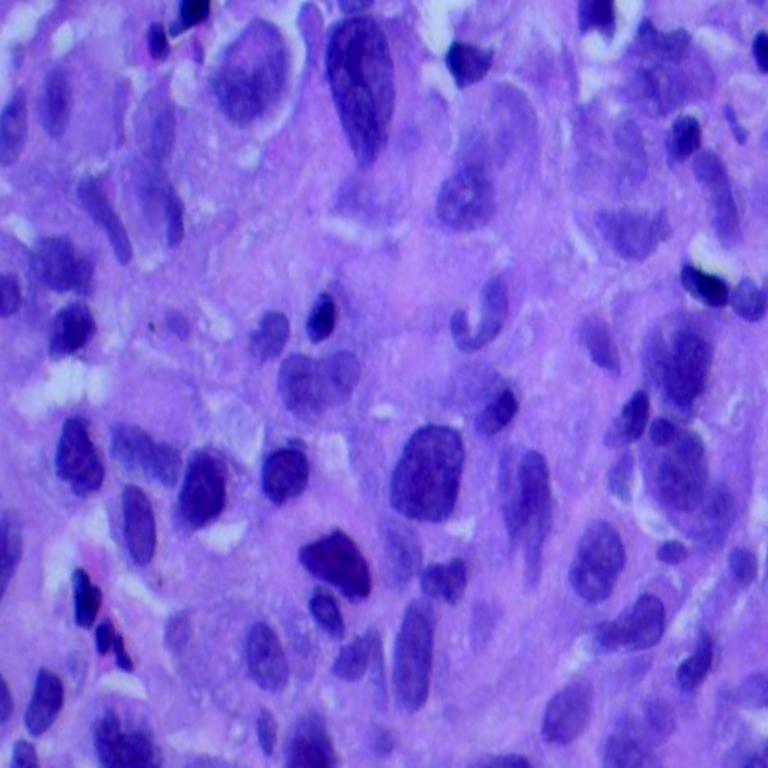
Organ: lung
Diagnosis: adenocarcinomas